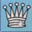
Piece: wQ